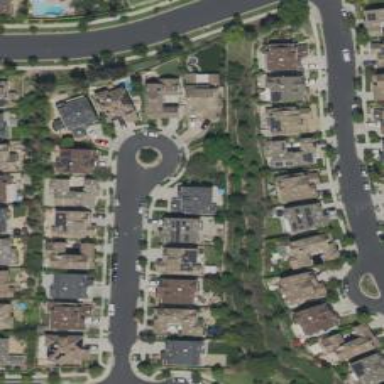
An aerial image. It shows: Turning loop on the road.